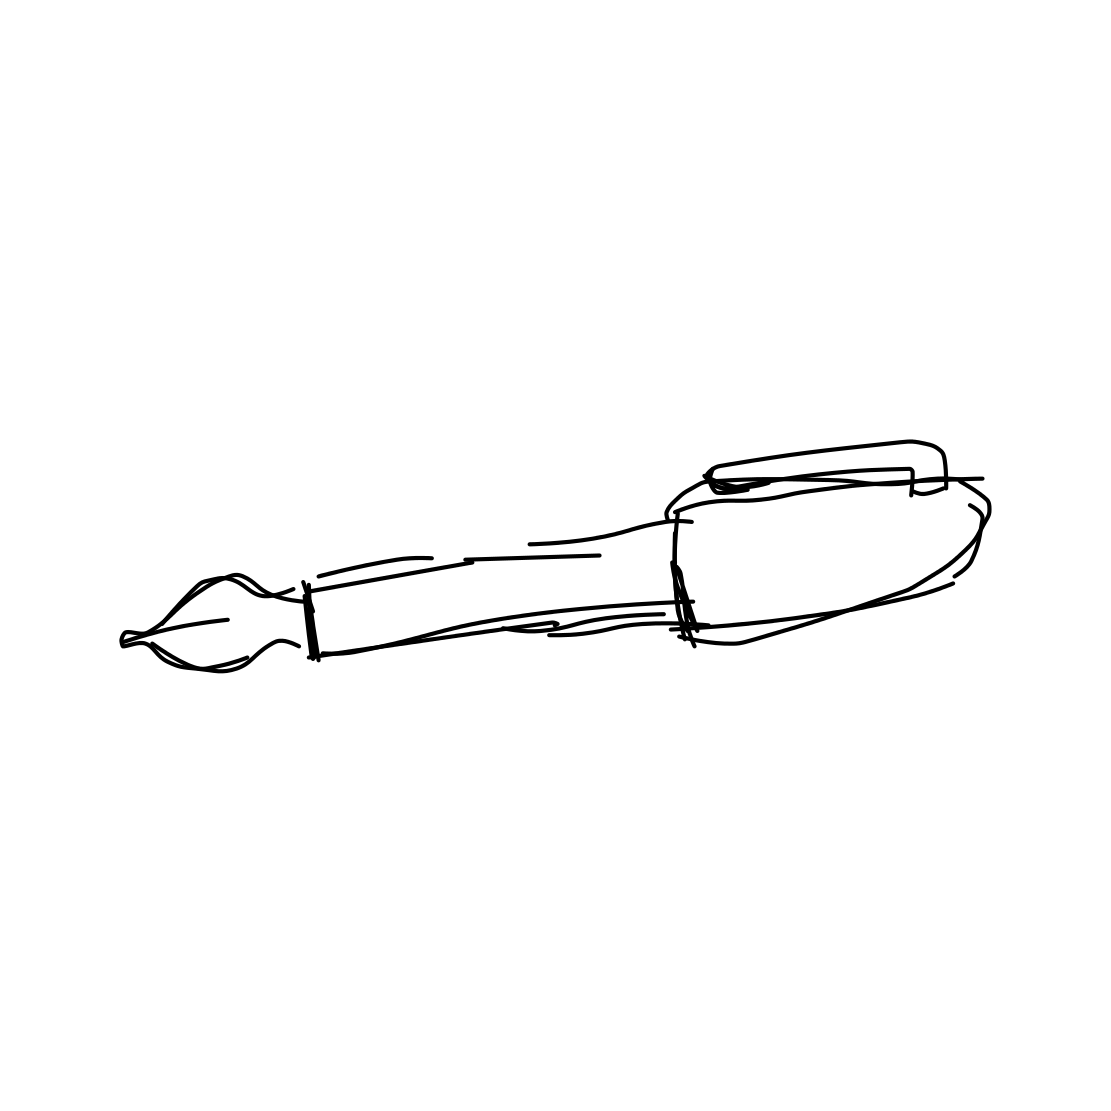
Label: pen